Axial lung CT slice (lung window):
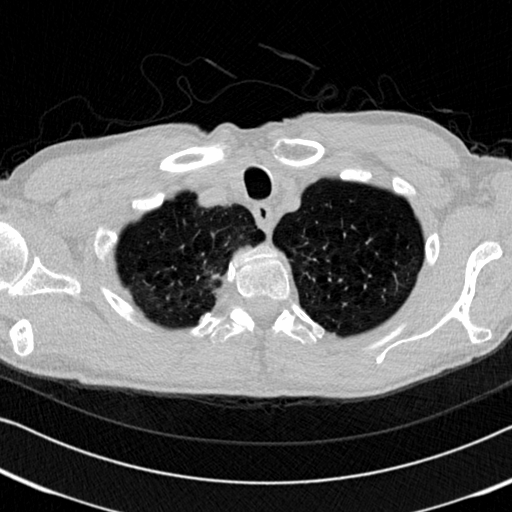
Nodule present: yes
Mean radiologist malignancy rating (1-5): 1